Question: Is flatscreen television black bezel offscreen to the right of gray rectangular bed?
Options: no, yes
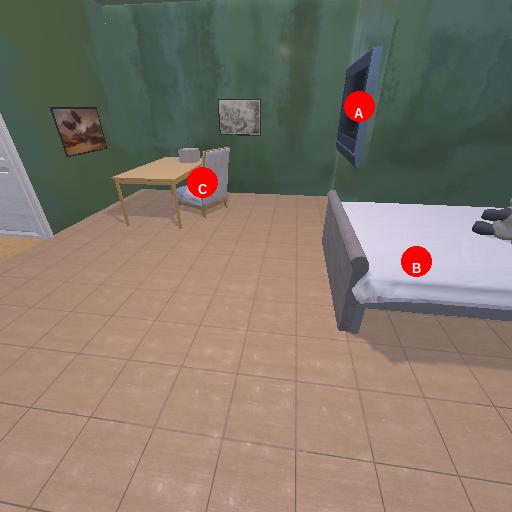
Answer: no